Interaction volume radius: 10 \u00c5
Interaction volume height: 10 \u00c5
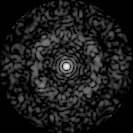
Disorder parameter: 0.7927